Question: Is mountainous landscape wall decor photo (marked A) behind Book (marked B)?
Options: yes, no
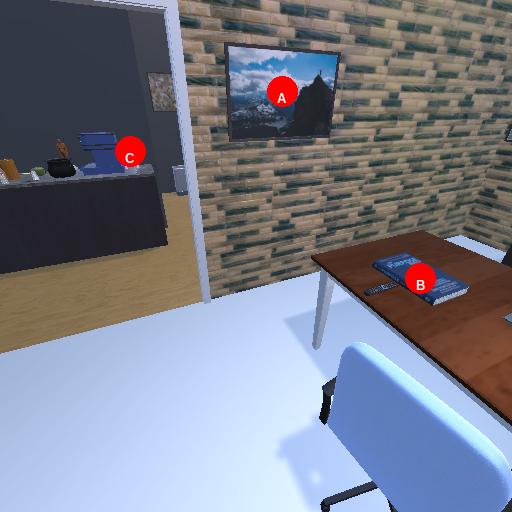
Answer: yes